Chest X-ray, PA view. Patient: 59 years old, sex F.
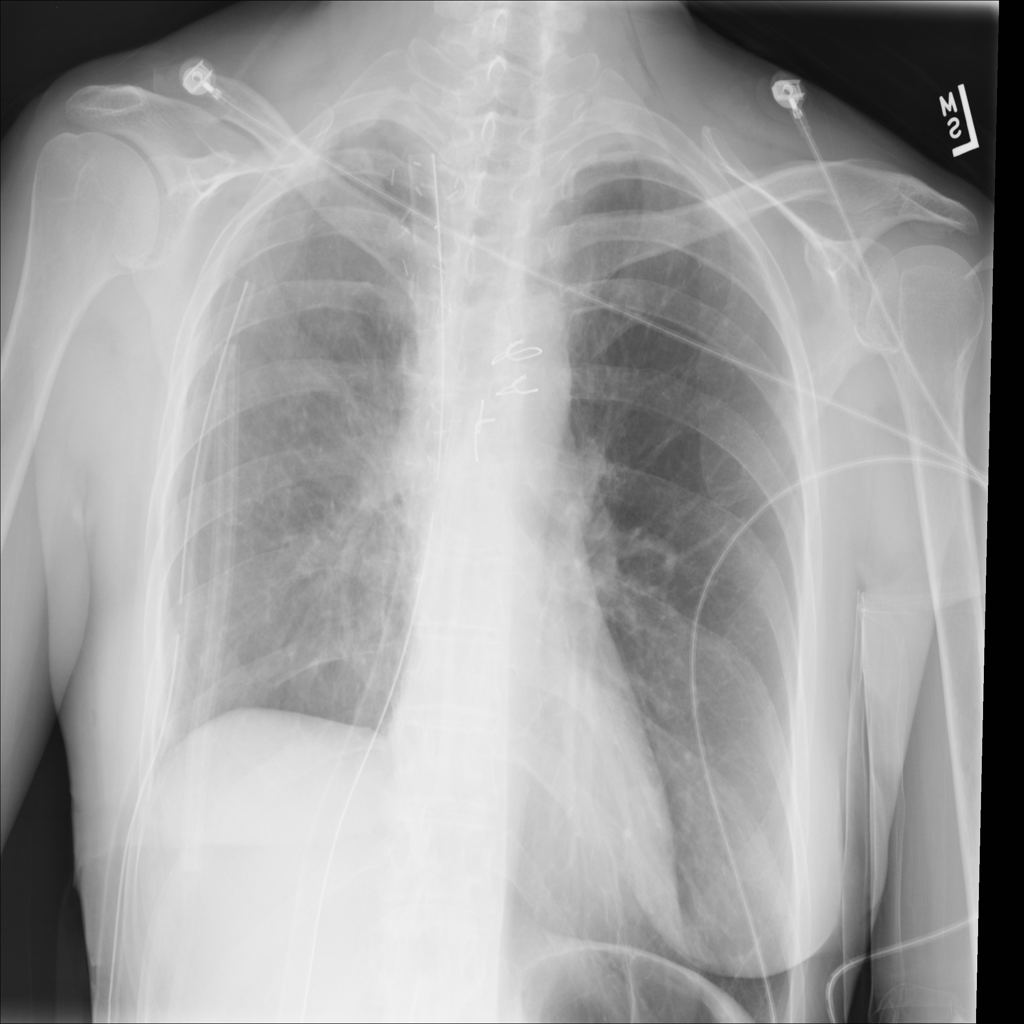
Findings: Pneumothorax